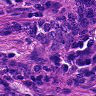
Metastatic tissue present: yes